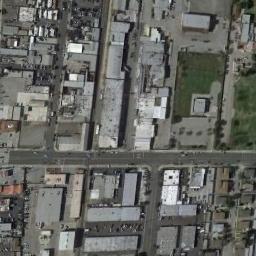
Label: industrial_area